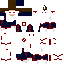
A male human skin with medium skin, wearing brown long hair dressed in a blue hoodie and red pants, featuring a closed mouth.